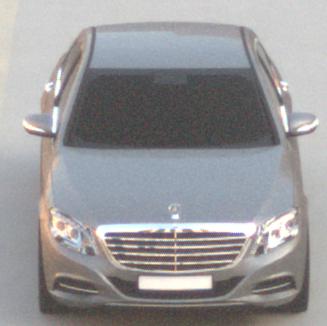
Make: Mercedes-Benz
Model: S 400 HYBRID
Detailed model: S-Class (222) Limousine
Model produced from: 2013/05
Model produced until: 2015/04
Doors: 4
Color: gray
Road condition: dry road
Daytime: sunrise or sunset
Contrast: low contrast